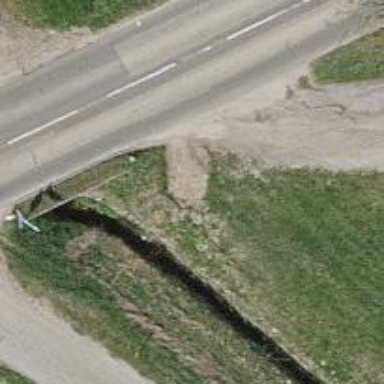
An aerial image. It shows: Culvert tunnel.